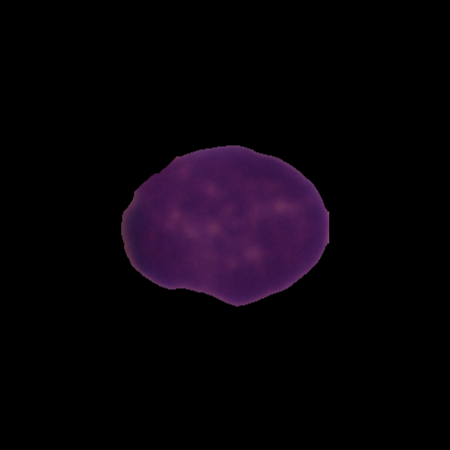
Label: healthy